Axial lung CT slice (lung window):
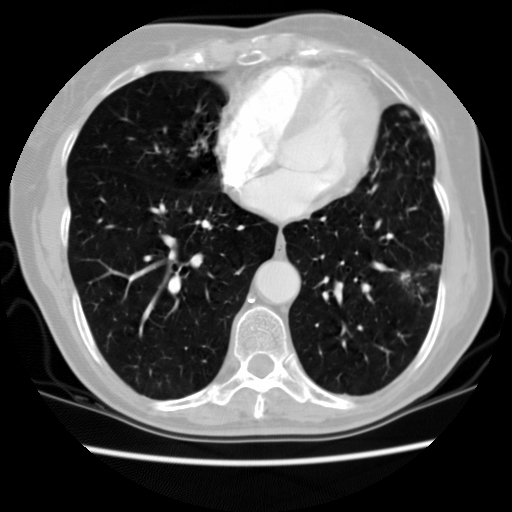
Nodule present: no